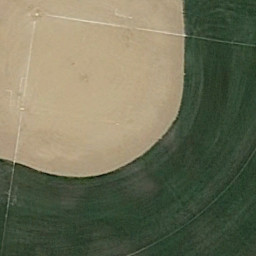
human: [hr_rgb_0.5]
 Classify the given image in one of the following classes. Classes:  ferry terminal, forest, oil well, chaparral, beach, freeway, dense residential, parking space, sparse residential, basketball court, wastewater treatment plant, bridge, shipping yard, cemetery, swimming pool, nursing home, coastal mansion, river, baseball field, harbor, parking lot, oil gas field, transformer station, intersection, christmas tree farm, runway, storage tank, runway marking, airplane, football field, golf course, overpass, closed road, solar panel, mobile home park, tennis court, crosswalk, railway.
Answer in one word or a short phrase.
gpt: baseball field